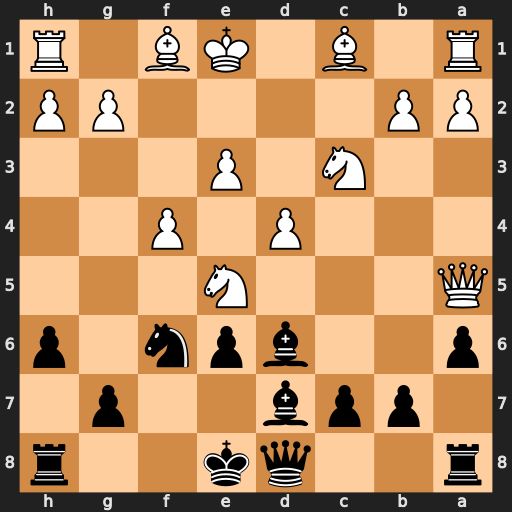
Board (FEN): r2qk2r/1ppb2p1/p2bpn1p/Q3N3/3P1P2/2N1P3/PP4PP/R1B1KB1R
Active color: b
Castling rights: KQkq
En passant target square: -
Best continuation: b6 Qxa6 Rxa6